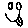
Label: smiley face